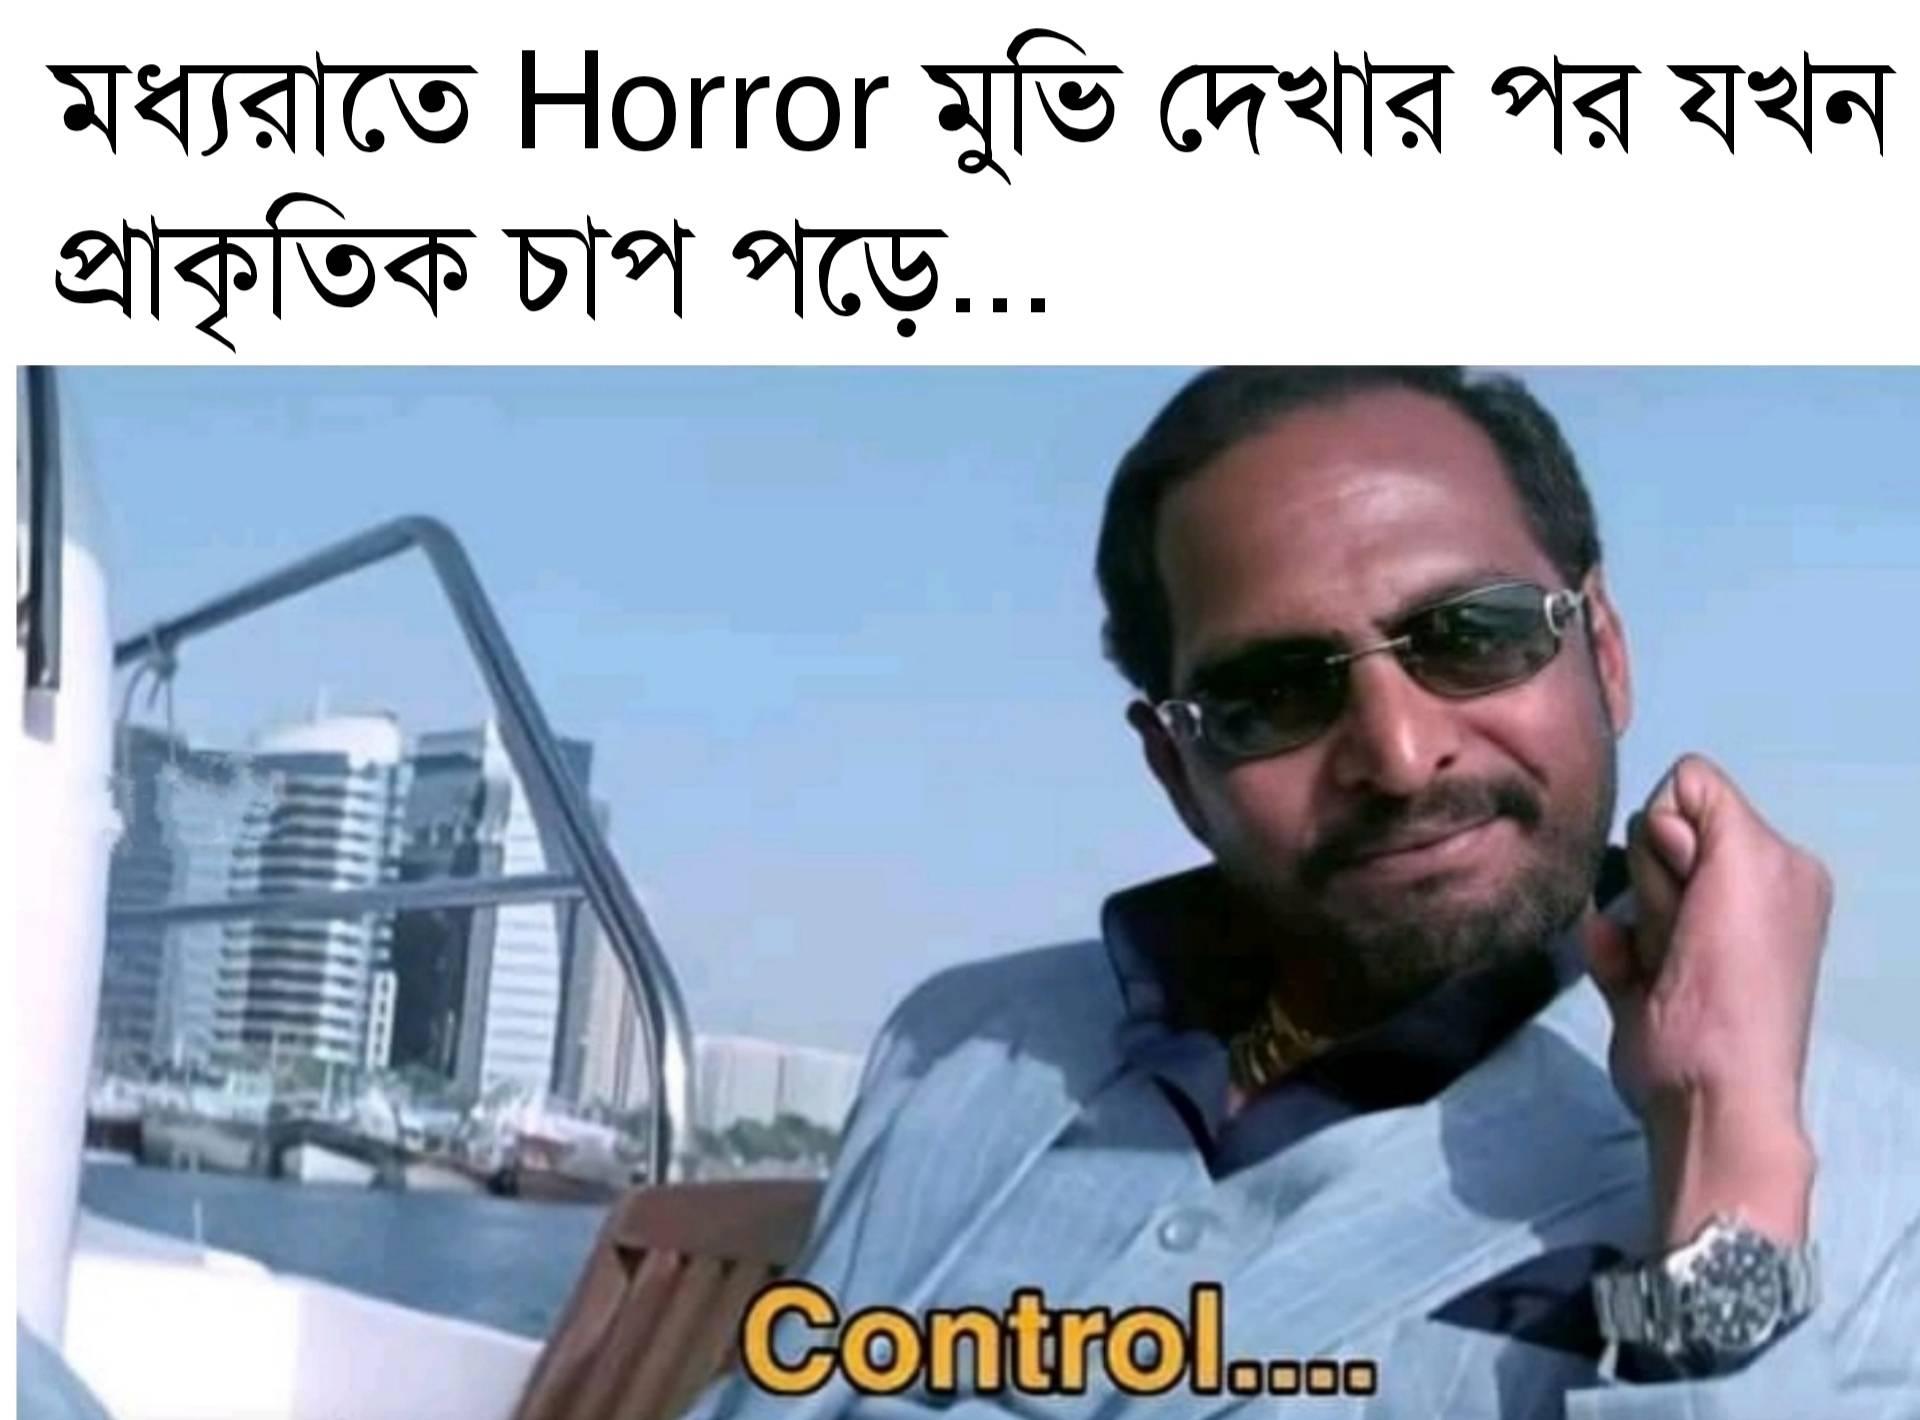
Caption: মধ্যরাতে Horror মুভি দেখার পর যখন প্রাকৃতিক চাপ পড়ে...     Control....
Label: non-hate